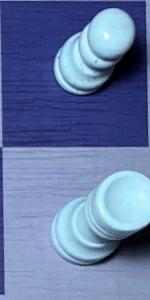
Label: Rook_White